Field crop: maize
Growth stage: 1
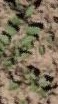
Species: convolvulus